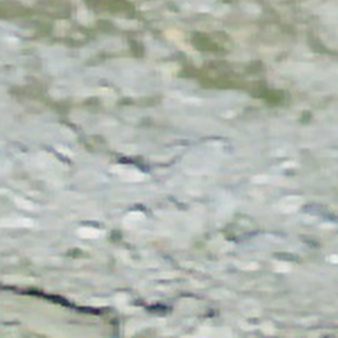
Label: other